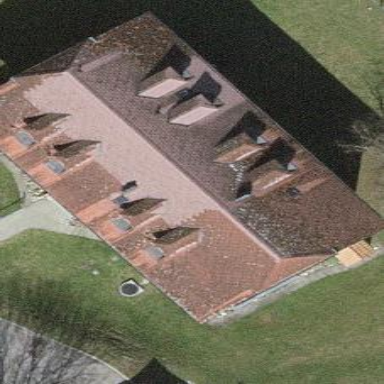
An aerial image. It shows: Building with half-hipped maroon-colored roof.